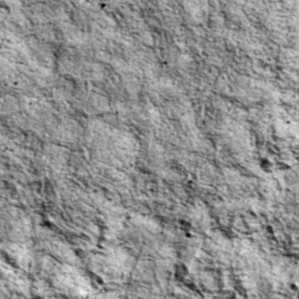
Label: non_frost